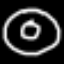
Label: donut